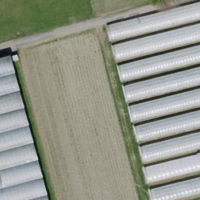
EUNIS habitat code: 55
Species observed at this site:
Ardea alba
Fringilla coelebs